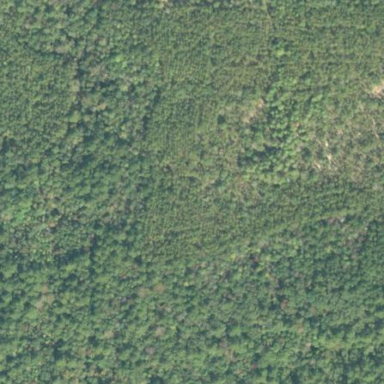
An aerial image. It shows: Mixed woodland area with various types of leaves.